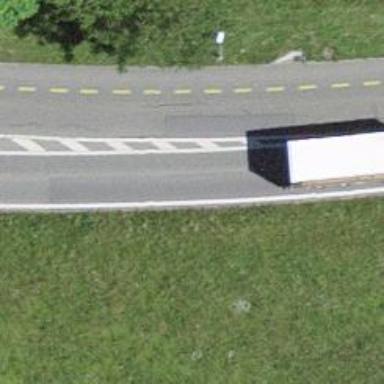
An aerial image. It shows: Secondary road with asphalt surface.